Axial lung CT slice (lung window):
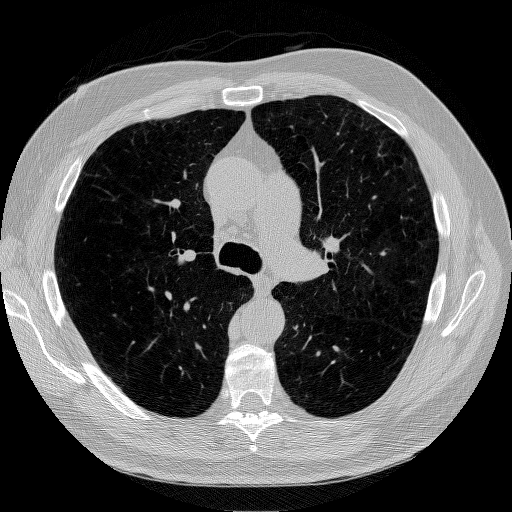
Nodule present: no